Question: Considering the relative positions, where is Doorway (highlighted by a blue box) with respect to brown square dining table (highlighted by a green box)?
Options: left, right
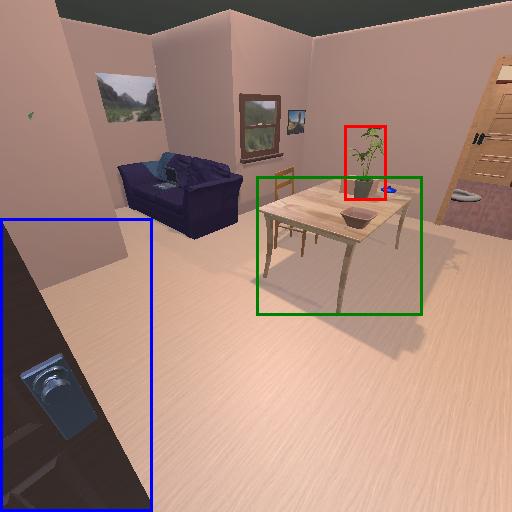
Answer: left